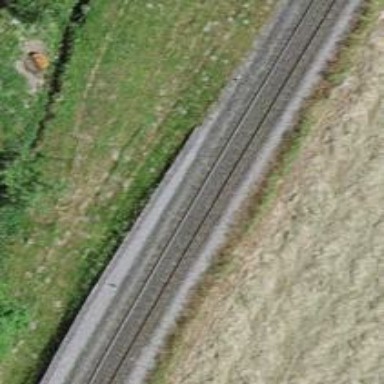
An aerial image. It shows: Railway signal.